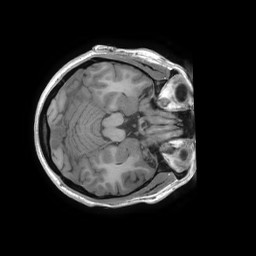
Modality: T1w
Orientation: axial
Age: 23
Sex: female
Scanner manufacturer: ge
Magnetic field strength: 3 T
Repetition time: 0.007244 s
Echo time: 0.002796 s